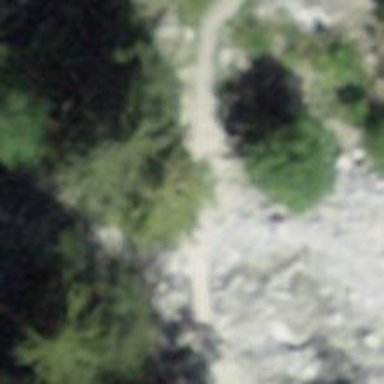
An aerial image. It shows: Path with unpaved surface going over bridge.